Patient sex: M
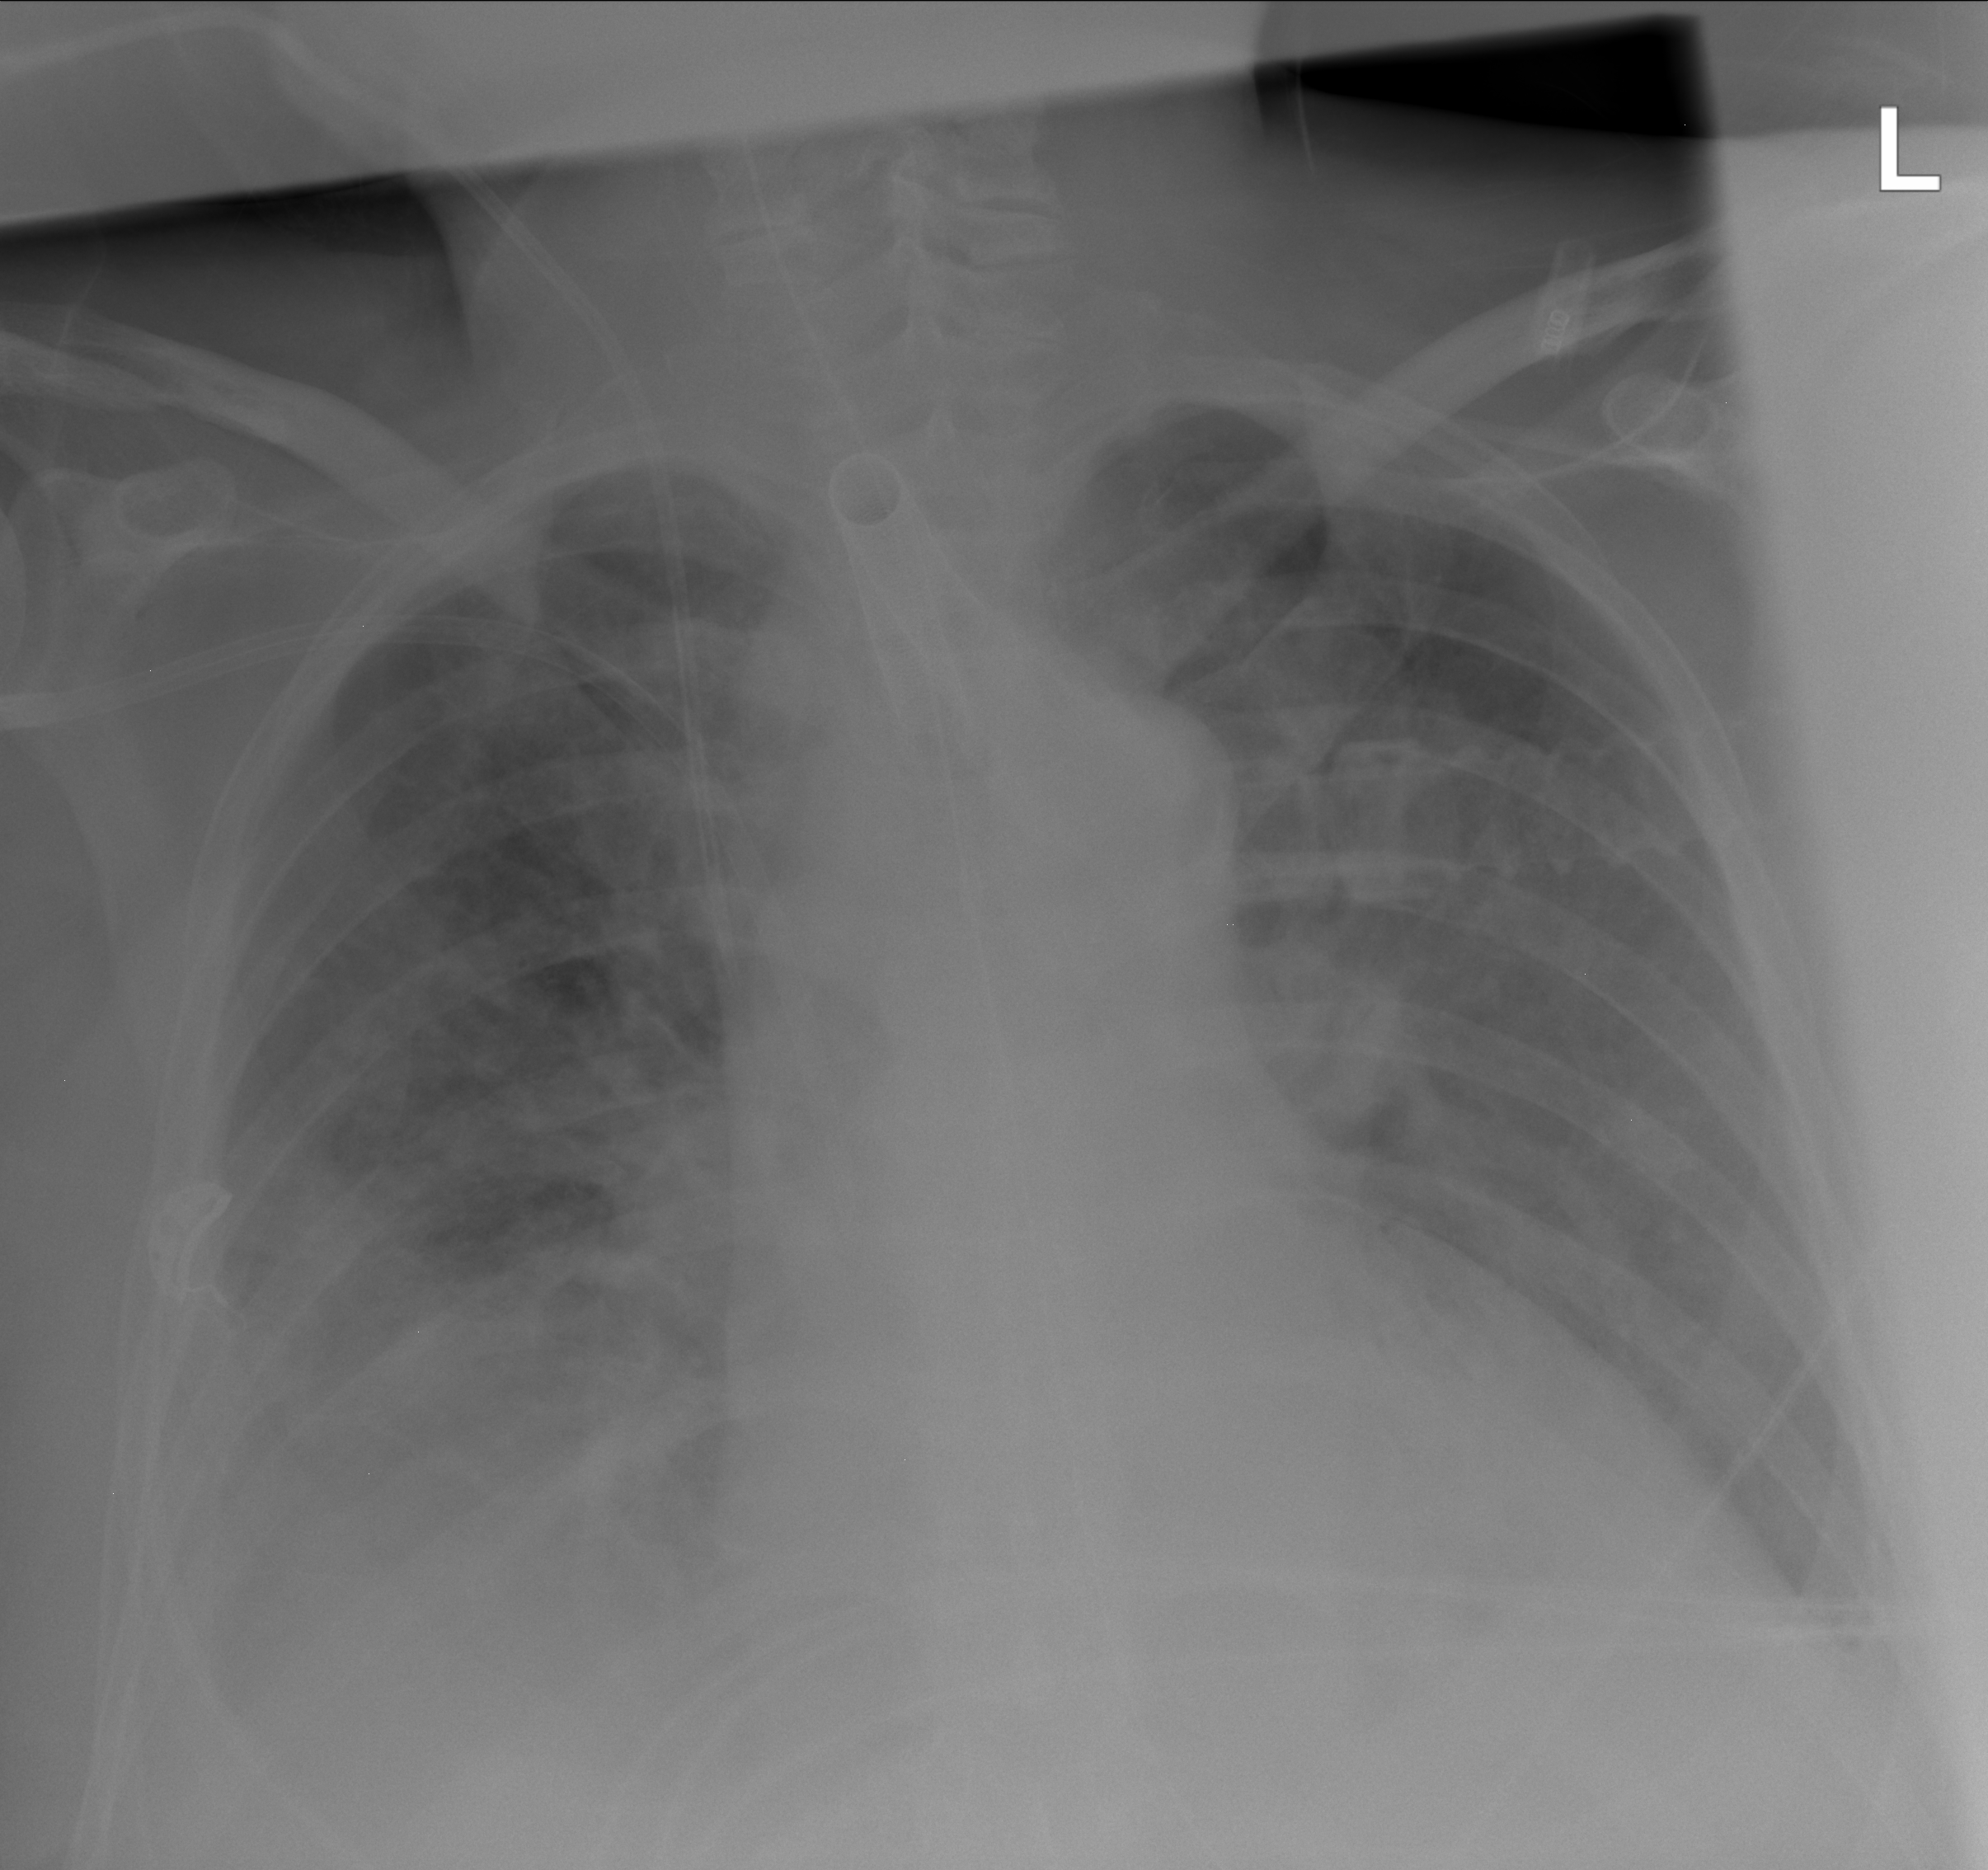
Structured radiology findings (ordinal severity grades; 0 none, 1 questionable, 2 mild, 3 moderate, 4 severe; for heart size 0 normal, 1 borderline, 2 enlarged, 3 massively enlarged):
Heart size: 2
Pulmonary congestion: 2
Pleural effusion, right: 3
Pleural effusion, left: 2
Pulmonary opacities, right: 2
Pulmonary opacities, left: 2
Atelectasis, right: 2
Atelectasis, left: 2